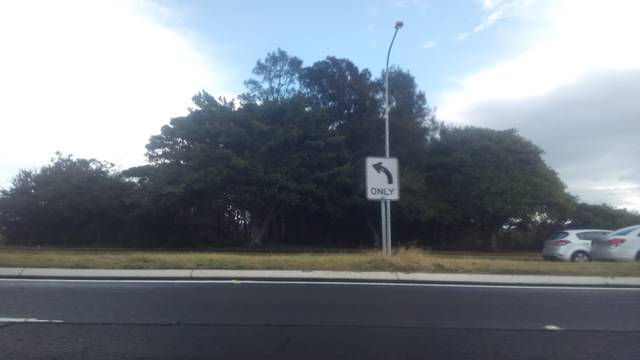
Region: Australia
Coordinates: -34.496, 150.889